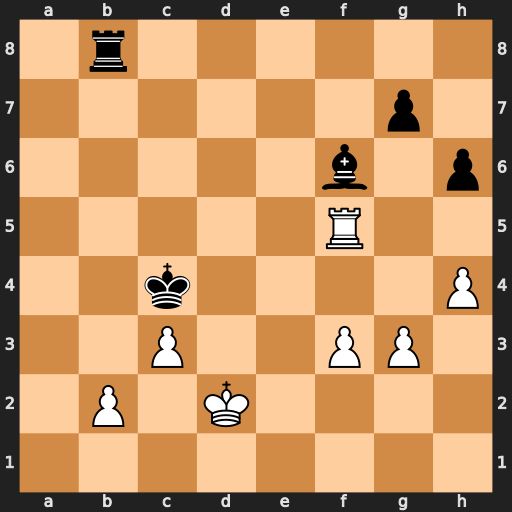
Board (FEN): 1r6/6p1/5b1p/5R2/2k4P/2P2PP1/1P1K4/8
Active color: w
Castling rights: -
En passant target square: -
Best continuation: Kc2 Bxc3 bxc3